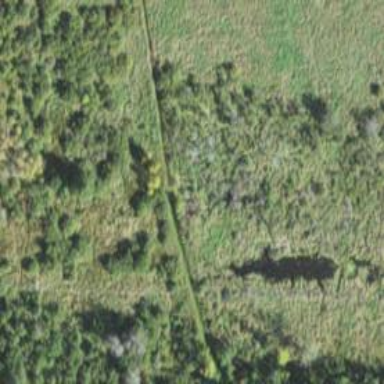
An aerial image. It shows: Abandoned railway path suitable for Nordic skiing.